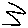
Label: zigzag